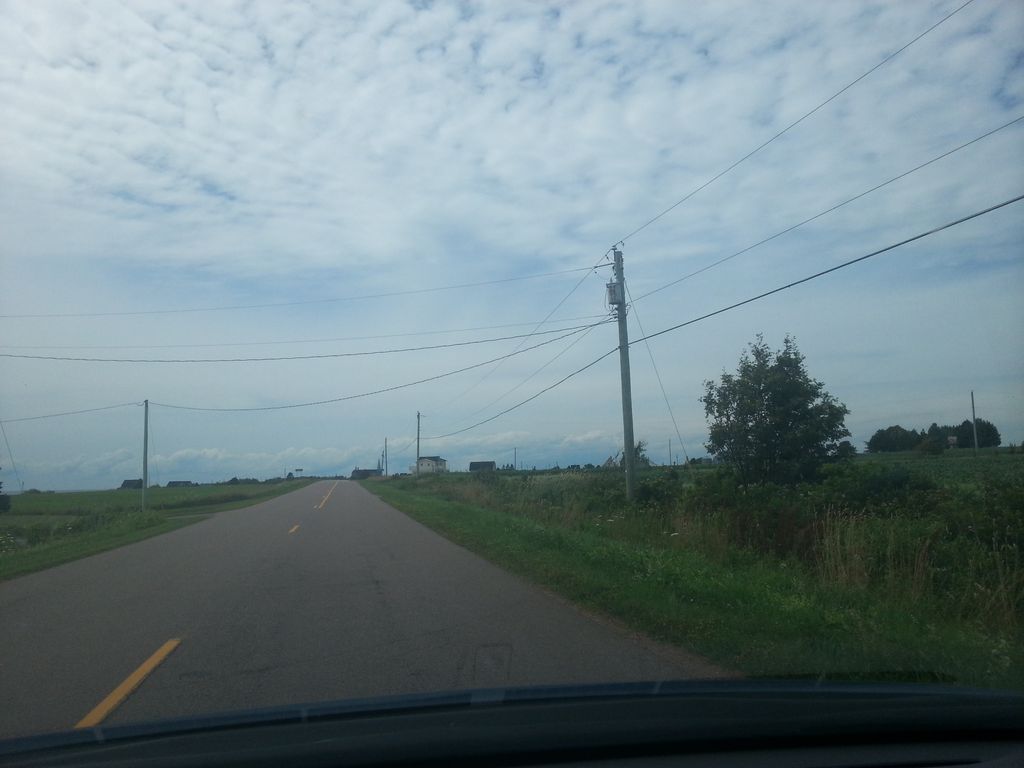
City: charlottetown